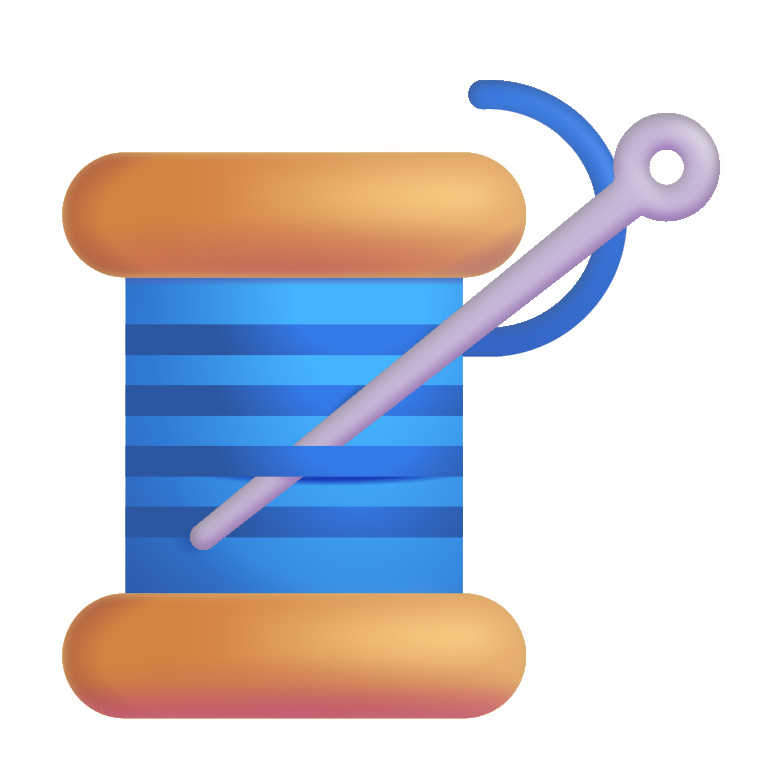
thread color